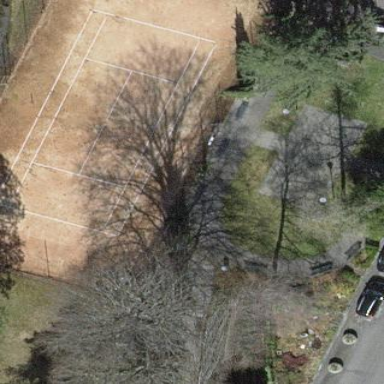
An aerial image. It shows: Tennis court on the leisure land pitch.